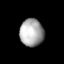
Tissue: lung
Cell type: Epithelial cells
Senescence score: 0.1949
Nuclear area (px): 642
Mean DAPI intensity: 168.659